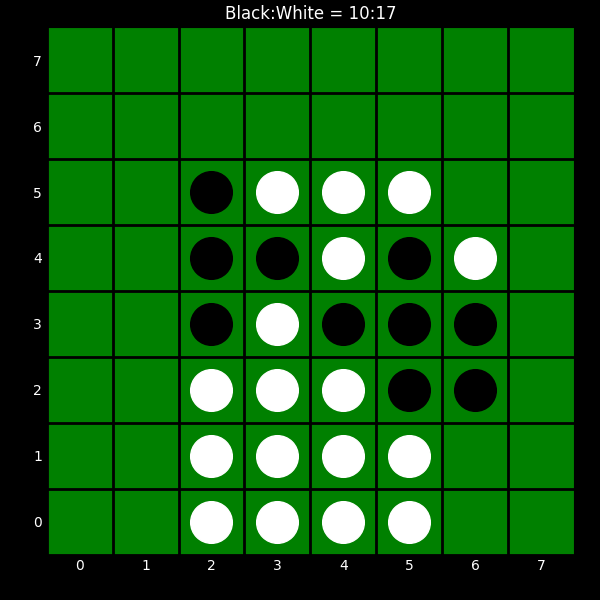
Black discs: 10
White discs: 17